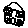
Label: house